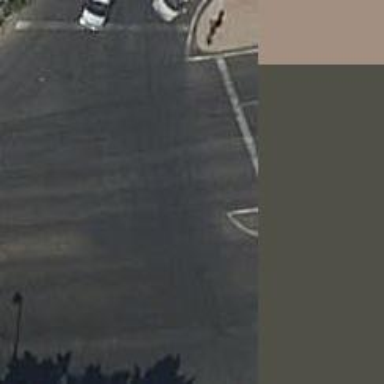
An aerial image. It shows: Road with traffic signals.